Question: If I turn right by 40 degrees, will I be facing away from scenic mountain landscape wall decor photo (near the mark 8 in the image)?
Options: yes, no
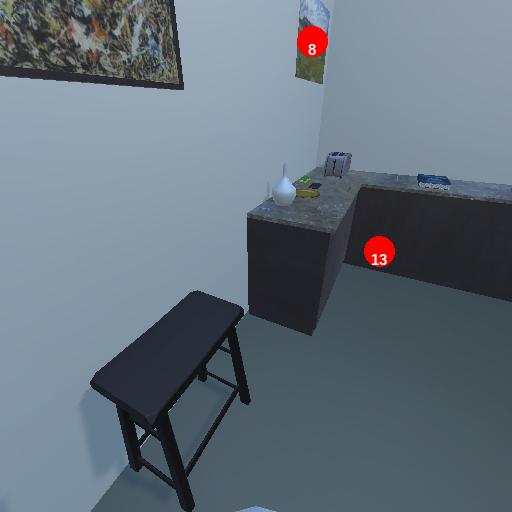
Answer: yes